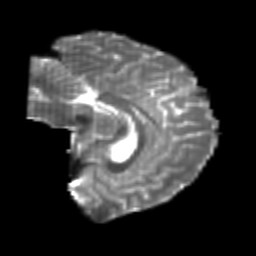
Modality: T2w
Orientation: sagittal
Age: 22
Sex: female
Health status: healthy
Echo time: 0.074 s